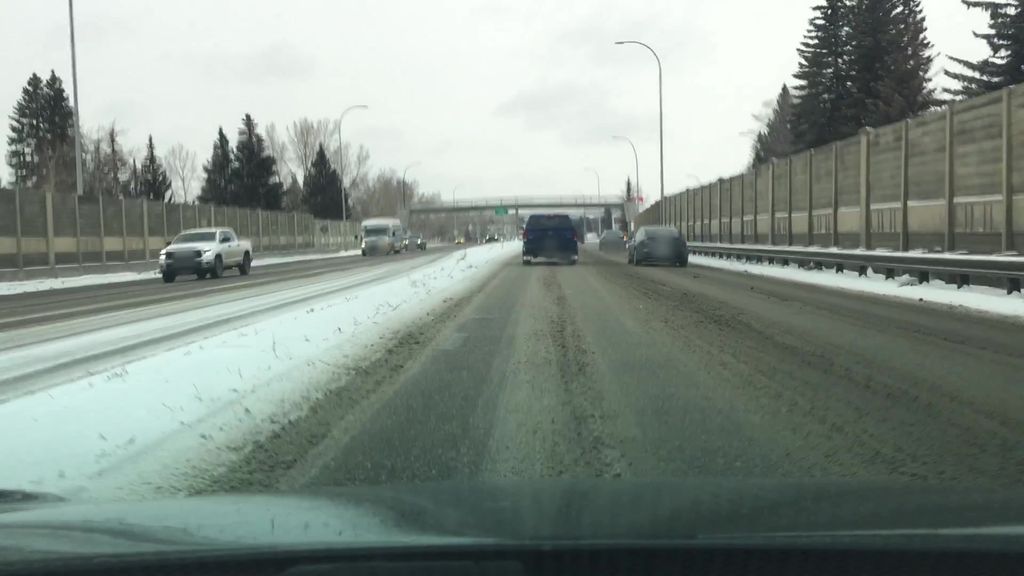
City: calgary